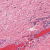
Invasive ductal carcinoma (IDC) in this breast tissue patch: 1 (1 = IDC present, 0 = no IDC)